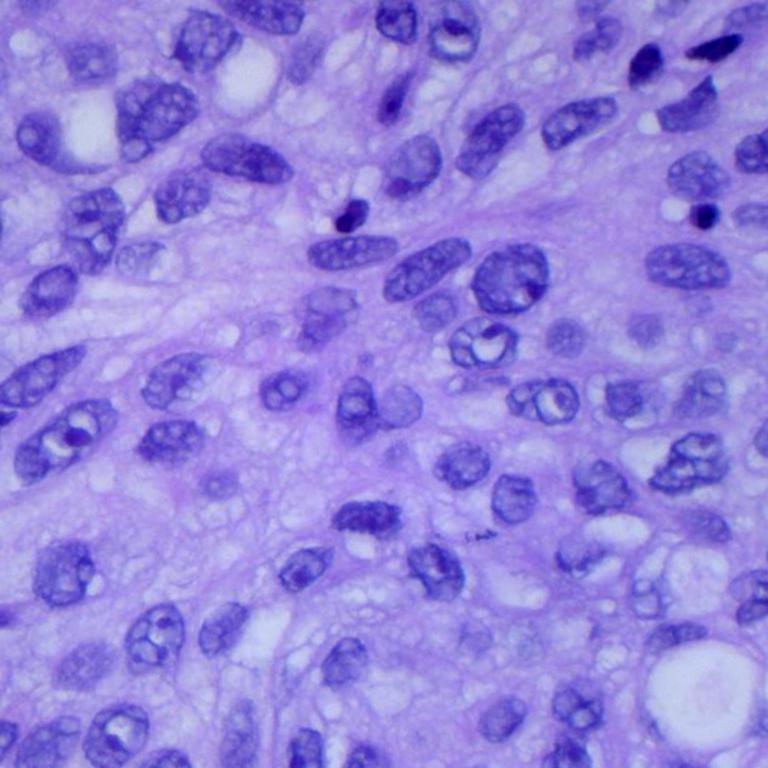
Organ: lung
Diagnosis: squamous carcinomas